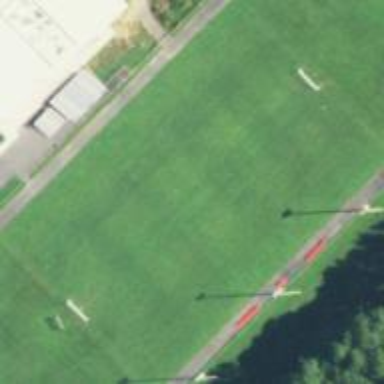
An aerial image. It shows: Soccer pitch designated for leisure and sports activities.